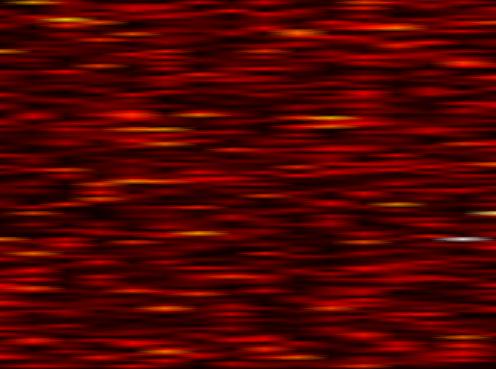
Label: FOFDM